Question: I am currently using hsqldb. My create statements look like that:
'''
CREATE TABLE Movie
(
movieId INTEGER GENERATED BY DEFAULT AS IDENTITY PRIMARY KEY,
title VARCHAR(255) NOT NULL,
);
CREATE TABLE Playlist(
id INTEGER GENERATED BY DEFAULT AS IDENTITY PRIMARY KEY,
name VARCHAR(255) NOT NULL,
);
CREATE TABLE PlaylistMovies(
mid INTEGER FOREIGN KEY REFERENCES Movie(movieid),
pid INTEGER FOREIGN KEY REFERENCES Playlist(id),
PRIMARY KEY (mid, pid)
);
//my assoziation table which safes the movie ids and playlist ids
alter table playlistmovies
add constraint fk_plm_playlist
foreign key (pid, mid) references playlist(id)
on delete cascade;
'''
when I want to do:
'''
INSERT INTO PlaylistMovies(MID, PID) VALUES (1,1);
'''
I get:

However, the data exists in the other two tables therefore a reference should be possible?
Whats the problem here and how to solve it?
version I use: hsqldb-2.2.8
'''
java.sql.SQLException: java.lang.ArrayIndexOutOfBoundsException: 1 java.lang.Arr
ayIndexOutOfBoundsException: 1
at org.hsqldb.jdbc.Util.sqlException(Unknown Source)
at org.hsqldb.jdbc.Util.sqlException(Unknown Source)
at org.hsqldb.jdbc.JDBCStatement.fetchResult(Unknown Source)
at org.hsqldb.jdbc.JDBCStatement.execute(Unknown Source)
at org.hsqldb.util.DatabaseManagerSwing.executeSQL(Unknown Source)
at org.hsqldb.util.DatabaseManagerSwing.access$1000(Unknown Source)
at org.hsqldb.util.DatabaseManagerSwing$StatementExecRunnable.run(Unknow
n Source)
at java.awt.event.InvocationEvent.dispatch(InvocationEvent.java:251)
at java.awt.EventQueue.dispatchEventImpl(EventQueue.java:721)
at java.awt.EventQueue.access$200(EventQueue.java:103)
at java.awt.EventQueue$3.run(EventQueue.java:682)
at java.awt.EventQueue$3.run(EventQueue.java:680)
at java.security.AccessController.doPrivileged(Native Method)
at java.security.ProtectionDomain$1.doIntersectionPrivilege(ProtectionDo
main.java:76)
at java.awt.EventQueue.dispatchEvent(EventQueue.java:691)
at java.awt.EventDispatchThread.pumpOneEventForFilters(EventDispatchThre
ad.java:244)
at java.awt.EventDispatchThread.pumpEventsForFilter(EventDispatchThread.
java:163)
at java.awt.EventDispatchThread.pumpEventsForHierarchy(EventDispatchThre
ad.java:151)
at java.awt.EventDispatchThread.pumpEvents(EventDispatchThread.java:147)
at java.awt.EventDispatchThread.pumpEvents(EventDispatchThread.java:139)
at java.awt.EventDispatchThread.run(EventDispatchThread.java:97)
java.sql.SQLException: java.lang.ArrayIndexOutOfBoundsException: 1 java.lang.Arr
ayIndexOutOfBoundsException: 1
at org.hsqldb.jdbc.Util.sqlException(Unknown Source)
at org.hsqldb.jdbc.Util.sqlException(Unknown Source)
at org.hsqldb.jdbc.JDBCStatement.fetchResult(Unknown Source)
at org.hsqldb.jdbc.JDBCStatement.execute(Unknown Source)
at org.hsqldb.util.DatabaseManagerSwing.executeSQL(Unknown Source)
at org.hsqldb.util.DatabaseManagerSwing.access$1000(Unknown Source)
at org.hsqldb.util.DatabaseManagerSwing$StatementExecRunnable.run(Unknow
n Source)
at java.awt.event.InvocationEvent.dispatch(InvocationEvent.java:251)
at java.awt.EventQueue.dispatchEventImpl(EventQueue.java:721)
at java.awt.EventQueue.access$200(EventQueue.java:103)
at java.awt.EventQueue$3.run(EventQueue.java:682)
at java.awt.EventQueue$3.run(EventQueue.java:680)
at java.security.AccessController.doPrivileged(Native Method)
at java.security.ProtectionDomain$1.doIntersectionPrivilege(ProtectionDo
main.java:76)
at java.awt.EventQueue.dispatchEvent(EventQueue.java:691)
at java.awt.EventDispatchThread.pumpOneEventForFilters(EventDispatchThre
ad.java:244)
at java.awt.EventDispatchThread.pumpEventsForFilter(EventDispatchThread.
java:163)
at java.awt.EventDispatchThread.pumpEventsForHierarchy(EventDispatchThre
ad.java:151)
at java.awt.EventDispatchThread.pumpEvents(EventDispatchThread.java:147)
at java.awt.EventDispatchThread.pumpEvents(EventDispatchThread.java:139)
at java.awt.EventDispatchThread.run(EventDispatchThread.java:97)
'''
OK guys,
I tried a little and now I know that when I do not create the alter table I can insert the field easily...
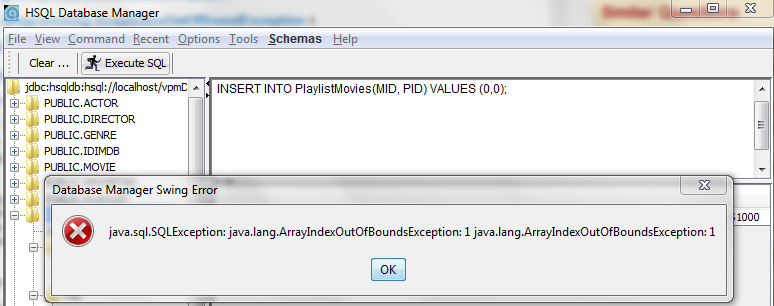
Answer: This statement has an error and should be rejected by HSQLDB.
'''
alter table playlistmovies
add constraint fk_plm_playlist
foreign key (pid, mid) references playlist(id) -- mistake, FK has two columns, PK has one column
on delete cascade;
'''
It gets accepted, but afterwards, when you try to insert values, the original error causes the exception (update: This issue has been fixed in HSQLDB 2.3.0 and it rejects the original statement).
You cannot have an FK on two columns referencing a PK that has only one column
You can add the ON DELETE CASCADE to the original CREATE TABLE
'''
CREATE TABLE PlaylistMovies(
mid INTEGER FOREIGN KEY REFERENCES Movie(movieid) ON DELETE CASCADE,
pid INTEGER FOREIGN KEY REFERENCES Playlist(id) ON DELETE CASCADE,
PRIMARY KEY (mid, pid)
);
'''